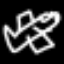
Label: airplane